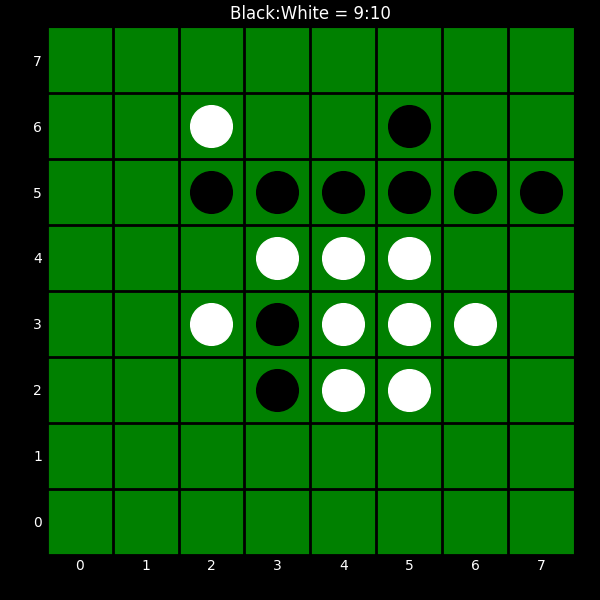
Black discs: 9
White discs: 10